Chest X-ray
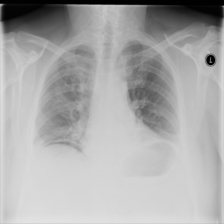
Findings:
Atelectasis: positive
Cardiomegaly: negative
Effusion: negative
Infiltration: negative
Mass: negative
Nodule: negative
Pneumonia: negative
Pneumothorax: negative
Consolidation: negative
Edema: negative
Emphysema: negative
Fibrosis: negative
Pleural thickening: negative
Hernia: negative